Question: Alright, so what I have is a very simple XAMPP setup with a database containing a single table with two rows. I have a php script that grabs one of these rows at random and then prints the resulting query in JSON. For whatever reason though the JSON has 'columns' (don't really want to call them columns because JSON can't have columns but, yeah..) that don't actually exist in the table.
I'm pretty new to everything in the XAMPP stack so I apologize in advance if this is a stupid question.
Here's my table:

Here's the resulting JSON:
'''
{"0":"1","id":"0.9645465863538408","1":"Big Mac","name":"Big Mac","2":"A double layer of sear-sizzled 100% pure beef mingled with special sauce on a sesame seed bun and topped with melty American cheese, crisp lettuce, minced onions and tangy pickles.","description":"A double layer of sear-sizzled 100% pure beef mingled with special sauce on a sesame seed bun and topped with melty American cheese, crisp lettuce, minced onions and tangy pickles.","3":"http:\/\/www.mcdonalds.com\/content\/dam\/McDonalds\/item\/mcdonalds-Big-Mac.png","imgSrc":"http:\/\/www.mcdonalds.com\/content\/dam\/McDonalds\/item\/mcdonalds-Big-Mac.png","4":"2","upVotes":"2","5":"1","downVotes":"1","6":"0.9645465863538408"}
'''
("0", "1", etc. don't exist in the table)
here's my php:
'''
$password = "";
$usertable = "mcdonalds";
//Connect
mysql_connect($hostname, $username, $password) OR DIE ("Unable to
connect to $hostname . Please try again later.");
mysql_select_db($dbname);
//Fetch
$query = "SELECT * FROM 'McDonalds'AS r1 JOIN(SELECT (RAND() *(SELECT MAX(id) FROM 'McDonalds')) AS id) AS r2 WHERE r1.id >= r2.id ORDER BY r1.id ASC LIMIT 1";
$result = mysql_query($query);
$row = mysql_fetch_array($result);
//Print
echo json_encode($row);
'''
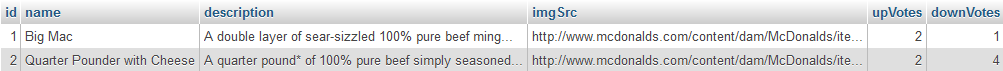
Answer: Use 'mysql_fetch_assoc' instead of 'mysql_fetch_array'. By default, 'mysql_fetch_array' returns an array with both named and numeric indexes for each column.
Or you could use 'mysql_fetch_array($result, MYSQL_ASSOC)'. The default second argument is 'MYSQL_BOTH', which causes the result you see.